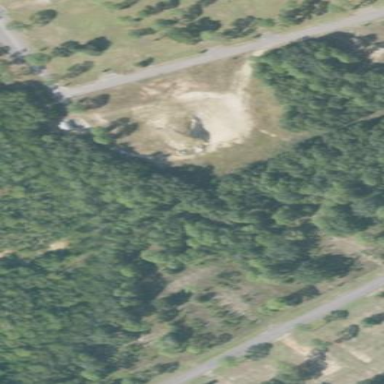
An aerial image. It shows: Spoil heap that is man-made.